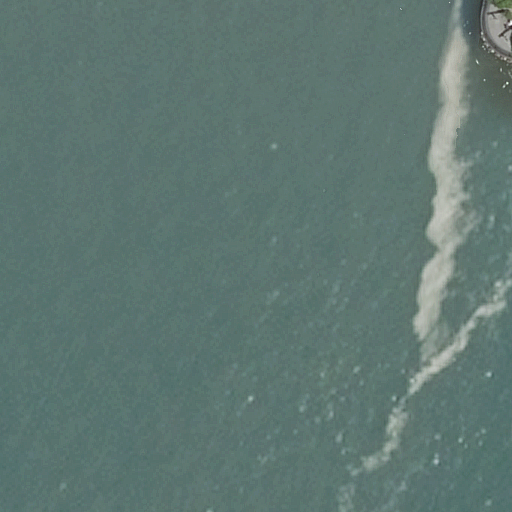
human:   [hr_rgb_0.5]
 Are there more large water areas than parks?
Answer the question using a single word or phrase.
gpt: no

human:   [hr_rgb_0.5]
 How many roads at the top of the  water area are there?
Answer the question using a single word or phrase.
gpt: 0

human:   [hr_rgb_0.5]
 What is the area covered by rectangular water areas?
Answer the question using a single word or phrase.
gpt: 0m2

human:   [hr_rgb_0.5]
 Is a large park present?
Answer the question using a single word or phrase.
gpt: yes

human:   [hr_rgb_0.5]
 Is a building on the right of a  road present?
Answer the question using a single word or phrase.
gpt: no

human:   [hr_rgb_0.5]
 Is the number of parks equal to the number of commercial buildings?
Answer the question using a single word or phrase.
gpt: no

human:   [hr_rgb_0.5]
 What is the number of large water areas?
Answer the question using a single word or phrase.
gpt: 1

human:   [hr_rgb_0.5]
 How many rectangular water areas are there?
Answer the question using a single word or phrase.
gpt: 0

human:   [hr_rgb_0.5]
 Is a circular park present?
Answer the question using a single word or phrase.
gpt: no

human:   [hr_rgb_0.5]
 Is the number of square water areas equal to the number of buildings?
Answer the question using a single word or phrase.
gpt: yes

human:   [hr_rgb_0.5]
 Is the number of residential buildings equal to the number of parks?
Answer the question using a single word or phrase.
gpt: no

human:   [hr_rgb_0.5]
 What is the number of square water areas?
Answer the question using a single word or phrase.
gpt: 0

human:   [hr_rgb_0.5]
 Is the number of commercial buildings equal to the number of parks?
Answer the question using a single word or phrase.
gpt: no

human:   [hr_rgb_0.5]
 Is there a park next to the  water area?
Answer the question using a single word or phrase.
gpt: yes

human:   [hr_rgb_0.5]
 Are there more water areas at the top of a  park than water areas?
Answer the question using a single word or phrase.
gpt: no

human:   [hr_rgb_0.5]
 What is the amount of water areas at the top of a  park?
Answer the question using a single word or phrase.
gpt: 0

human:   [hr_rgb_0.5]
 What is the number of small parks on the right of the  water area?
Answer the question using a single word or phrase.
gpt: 1

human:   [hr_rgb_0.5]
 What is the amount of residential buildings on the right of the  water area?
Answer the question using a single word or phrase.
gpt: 0

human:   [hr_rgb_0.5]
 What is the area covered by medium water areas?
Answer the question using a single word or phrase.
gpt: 0m2

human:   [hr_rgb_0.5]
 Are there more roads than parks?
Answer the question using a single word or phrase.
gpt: no

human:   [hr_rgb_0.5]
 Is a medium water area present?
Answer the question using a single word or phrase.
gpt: no

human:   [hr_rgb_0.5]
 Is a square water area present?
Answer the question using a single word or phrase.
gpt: no

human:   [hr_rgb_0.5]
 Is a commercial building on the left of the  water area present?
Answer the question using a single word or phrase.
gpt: no

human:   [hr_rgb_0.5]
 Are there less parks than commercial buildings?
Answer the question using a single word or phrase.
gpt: no

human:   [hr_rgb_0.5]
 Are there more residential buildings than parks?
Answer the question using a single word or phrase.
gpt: no

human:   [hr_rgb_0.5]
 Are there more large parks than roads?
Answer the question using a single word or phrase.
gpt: yes

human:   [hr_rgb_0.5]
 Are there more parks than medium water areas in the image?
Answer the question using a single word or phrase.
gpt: yes

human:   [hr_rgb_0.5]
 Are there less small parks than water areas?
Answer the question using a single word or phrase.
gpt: no

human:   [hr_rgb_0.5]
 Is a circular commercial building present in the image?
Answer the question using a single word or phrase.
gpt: no

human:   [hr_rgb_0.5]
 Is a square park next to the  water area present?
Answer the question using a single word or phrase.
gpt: no

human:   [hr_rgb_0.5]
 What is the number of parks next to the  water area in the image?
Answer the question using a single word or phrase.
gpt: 2

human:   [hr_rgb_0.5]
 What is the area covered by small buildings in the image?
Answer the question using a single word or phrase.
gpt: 0m2

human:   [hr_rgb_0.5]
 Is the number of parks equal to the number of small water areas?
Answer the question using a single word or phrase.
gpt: no

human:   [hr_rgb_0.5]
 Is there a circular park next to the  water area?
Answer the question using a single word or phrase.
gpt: no

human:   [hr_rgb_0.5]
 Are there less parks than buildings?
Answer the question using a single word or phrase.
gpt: no

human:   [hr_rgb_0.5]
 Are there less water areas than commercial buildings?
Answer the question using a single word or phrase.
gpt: no